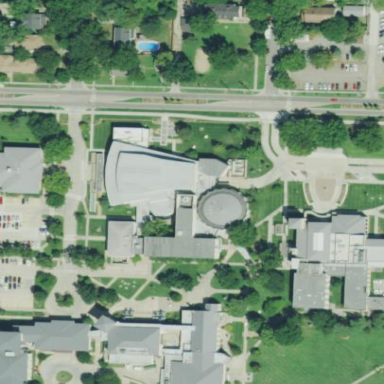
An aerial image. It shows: Theater building.